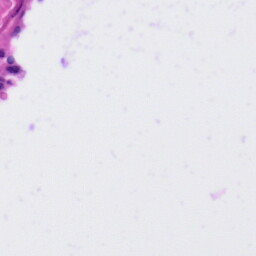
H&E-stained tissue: Tonsil